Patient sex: M
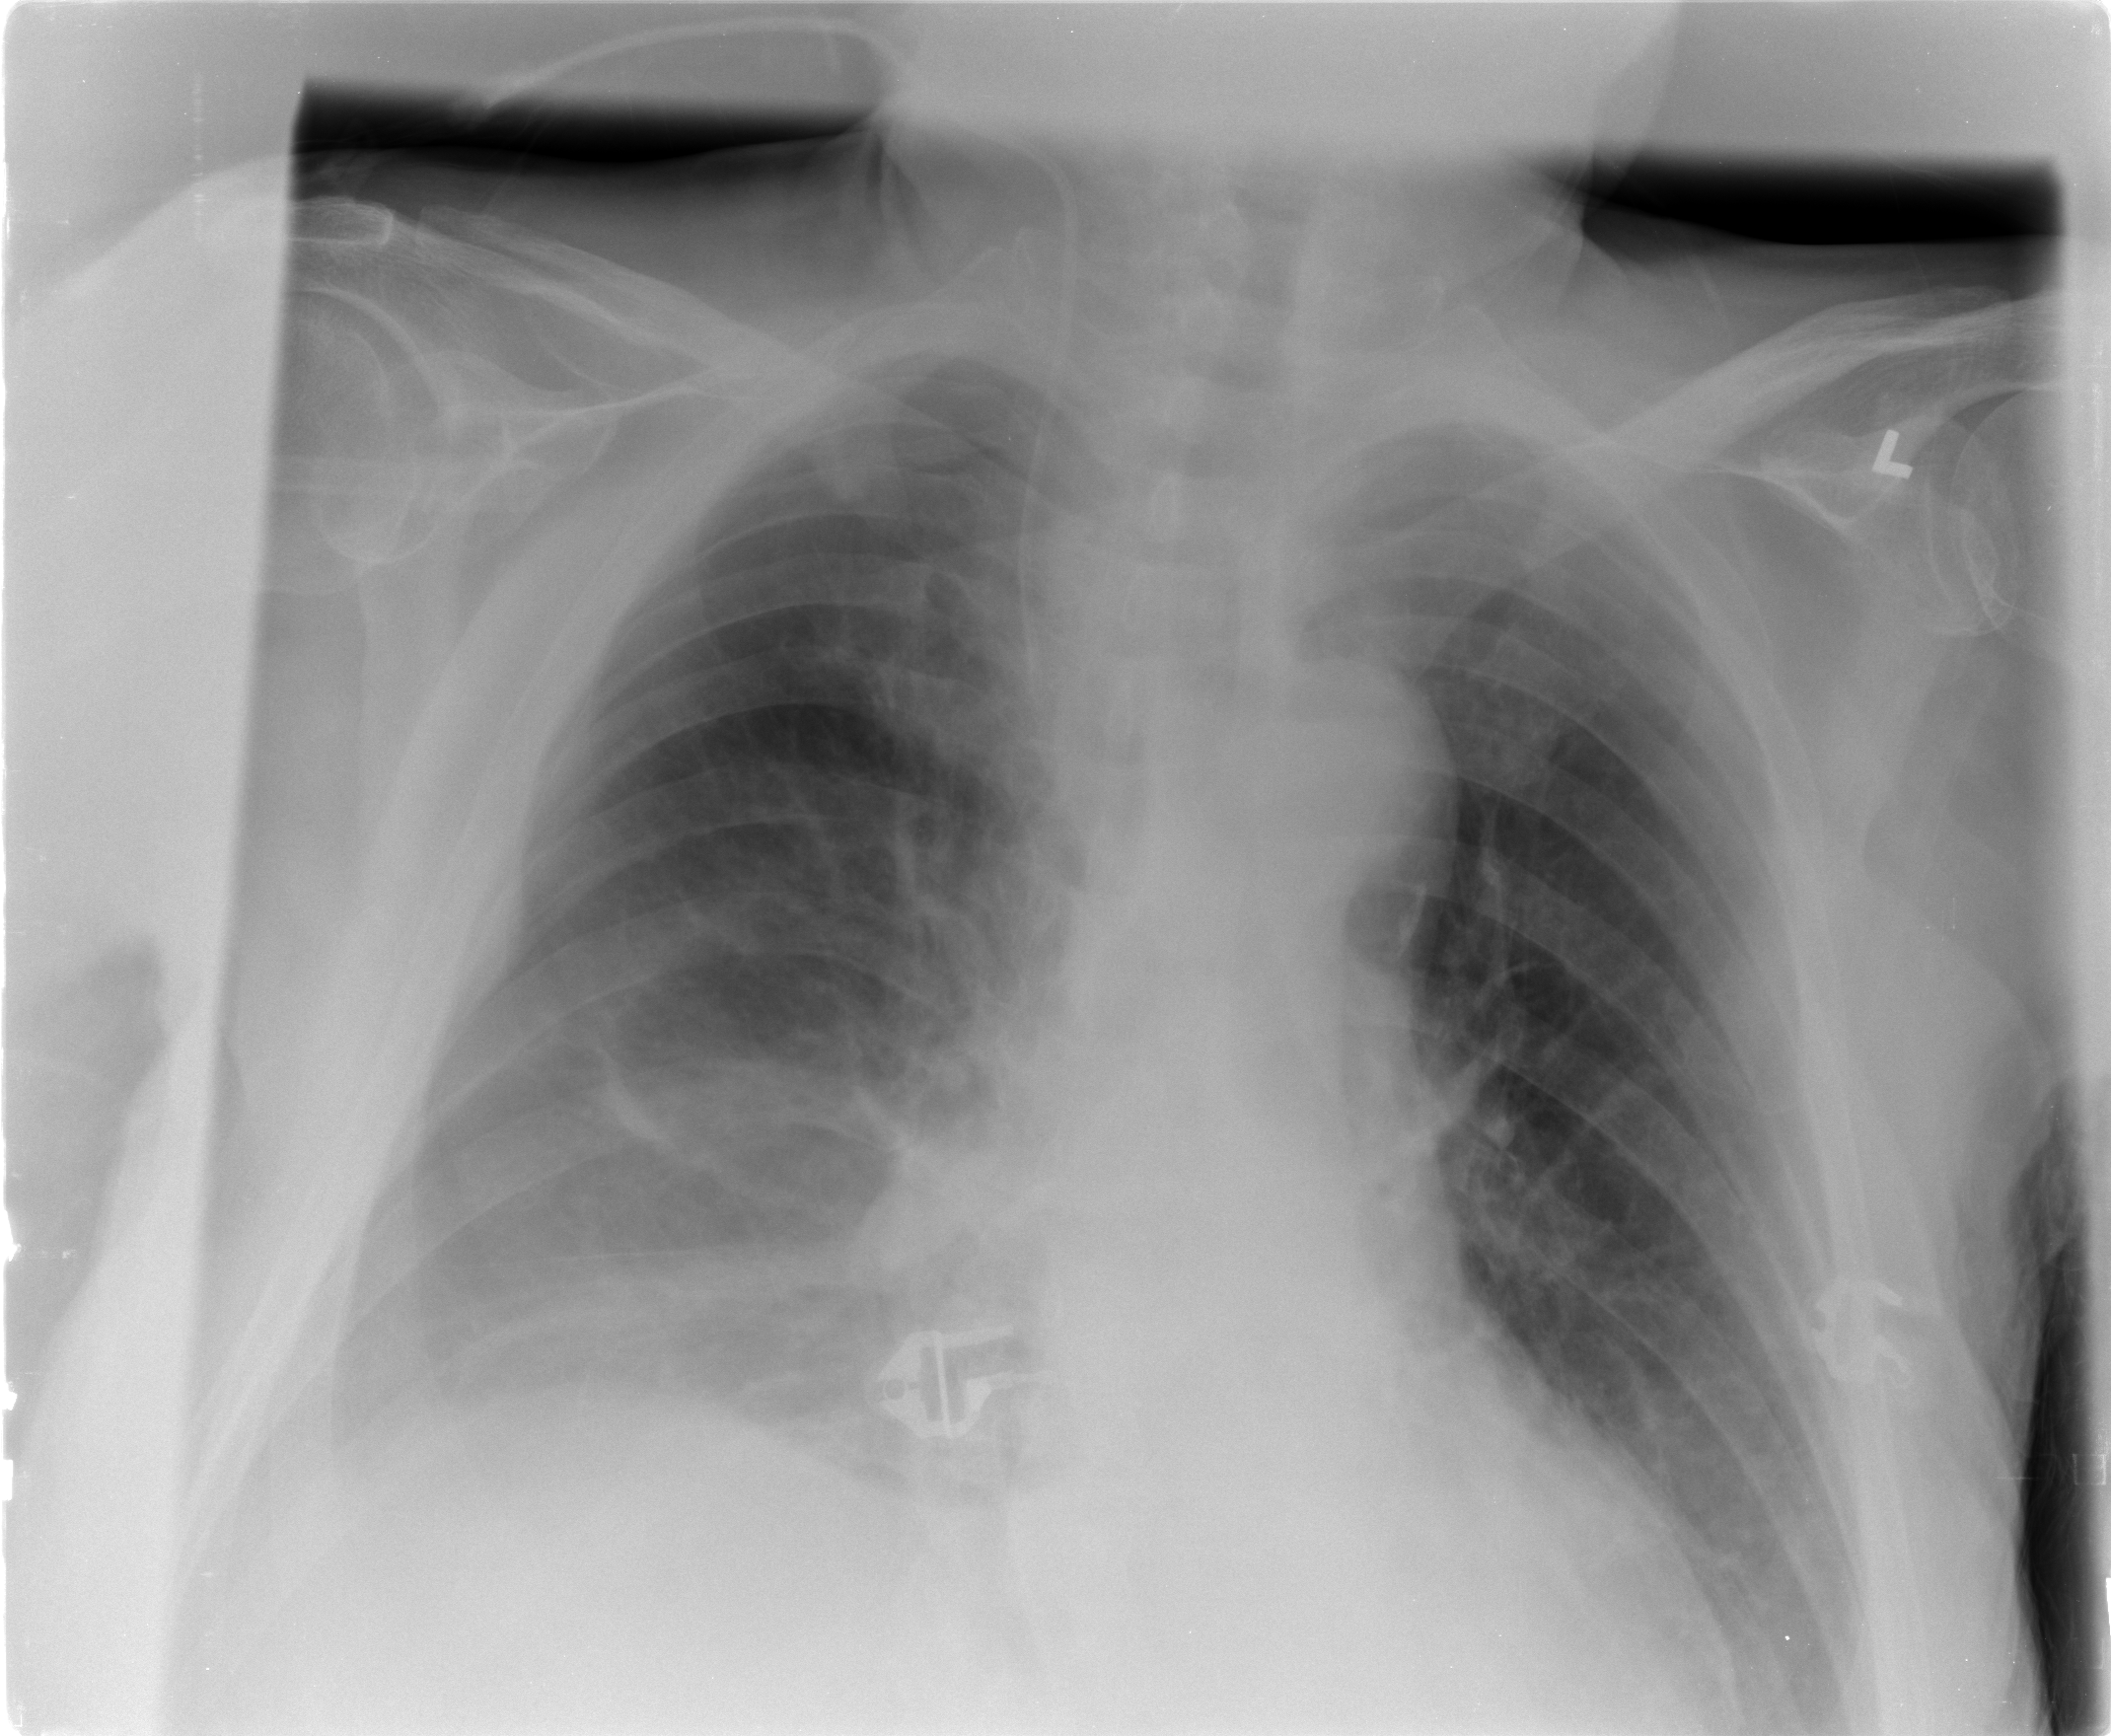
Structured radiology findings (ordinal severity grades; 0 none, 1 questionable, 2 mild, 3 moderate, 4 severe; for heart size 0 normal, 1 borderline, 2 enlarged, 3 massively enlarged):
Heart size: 0
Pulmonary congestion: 0
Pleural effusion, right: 2
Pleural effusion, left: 0
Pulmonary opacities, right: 0
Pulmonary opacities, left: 0
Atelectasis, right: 2
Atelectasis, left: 2